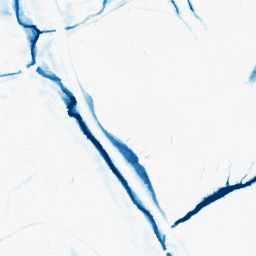
Category: morphological
Decomposition family: morphological_ellipse
Decomposition parameters: operation: closing
width: 10
height: 20
Upsampling method: bicubic_16x
Upsampling parameters: scale: 16
Upsampling scale: 16